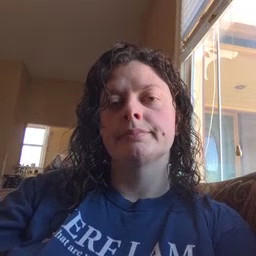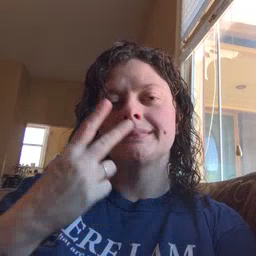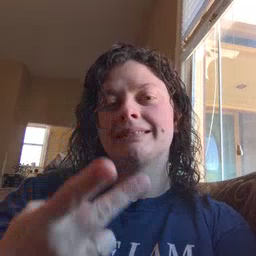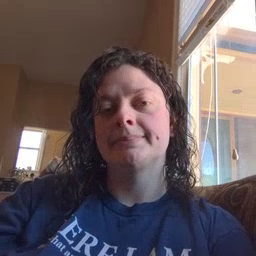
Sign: see